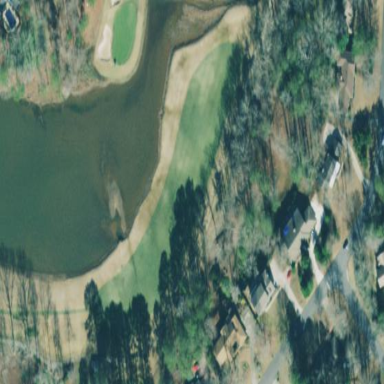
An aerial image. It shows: Grassy area designated as golf fairway.